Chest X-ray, AP view. Patient: 57 years old, sex F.
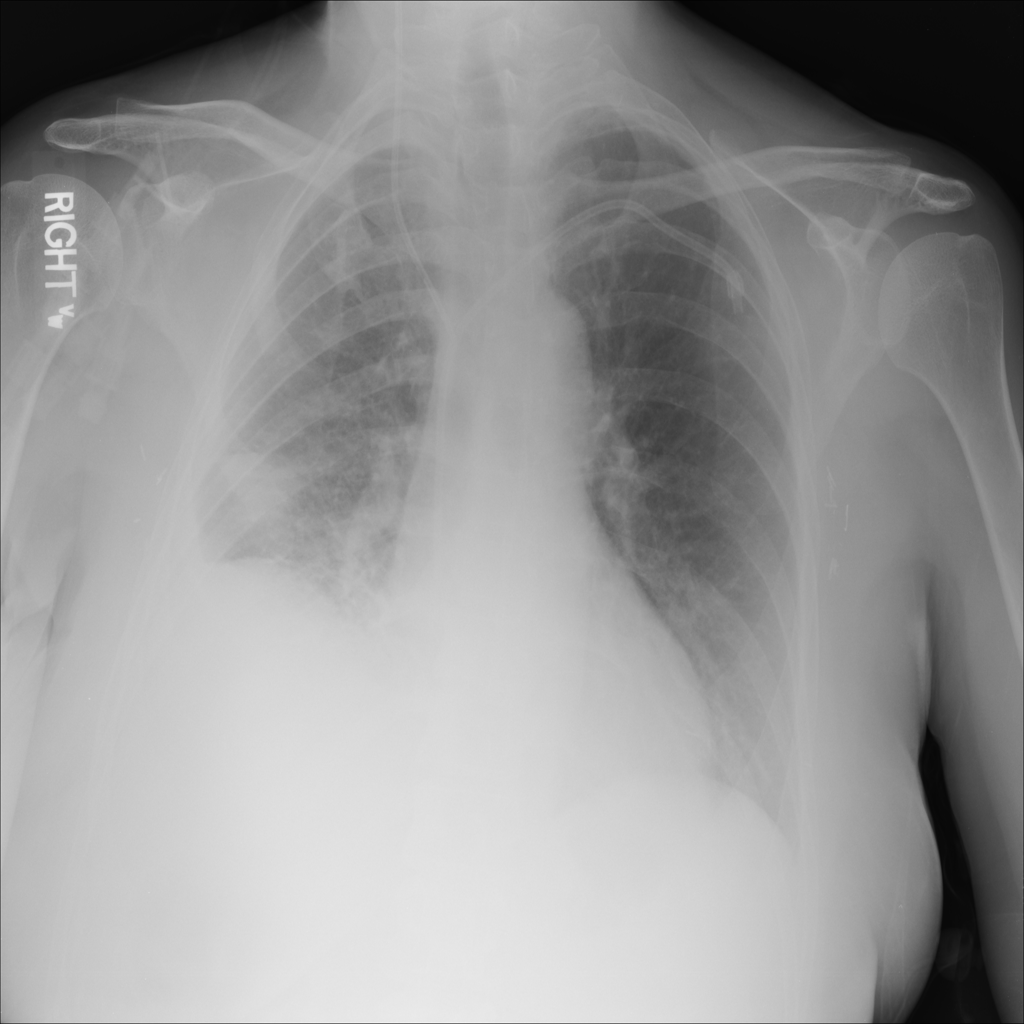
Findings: No Finding